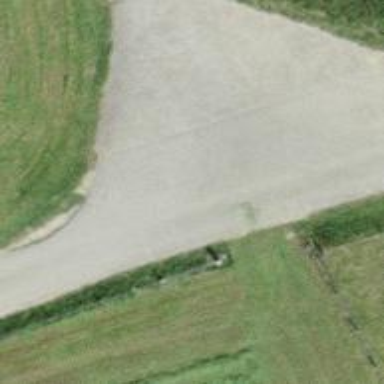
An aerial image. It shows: Residential road with grade 1 track surface.